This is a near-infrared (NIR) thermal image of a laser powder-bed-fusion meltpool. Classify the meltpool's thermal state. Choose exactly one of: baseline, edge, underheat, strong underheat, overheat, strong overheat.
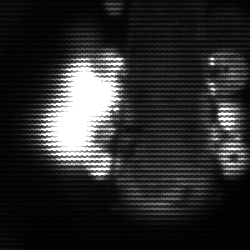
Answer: strong underheat